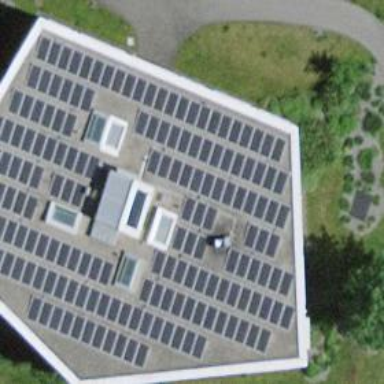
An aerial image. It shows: Solar power generator using photovoltaic panels.